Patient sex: M
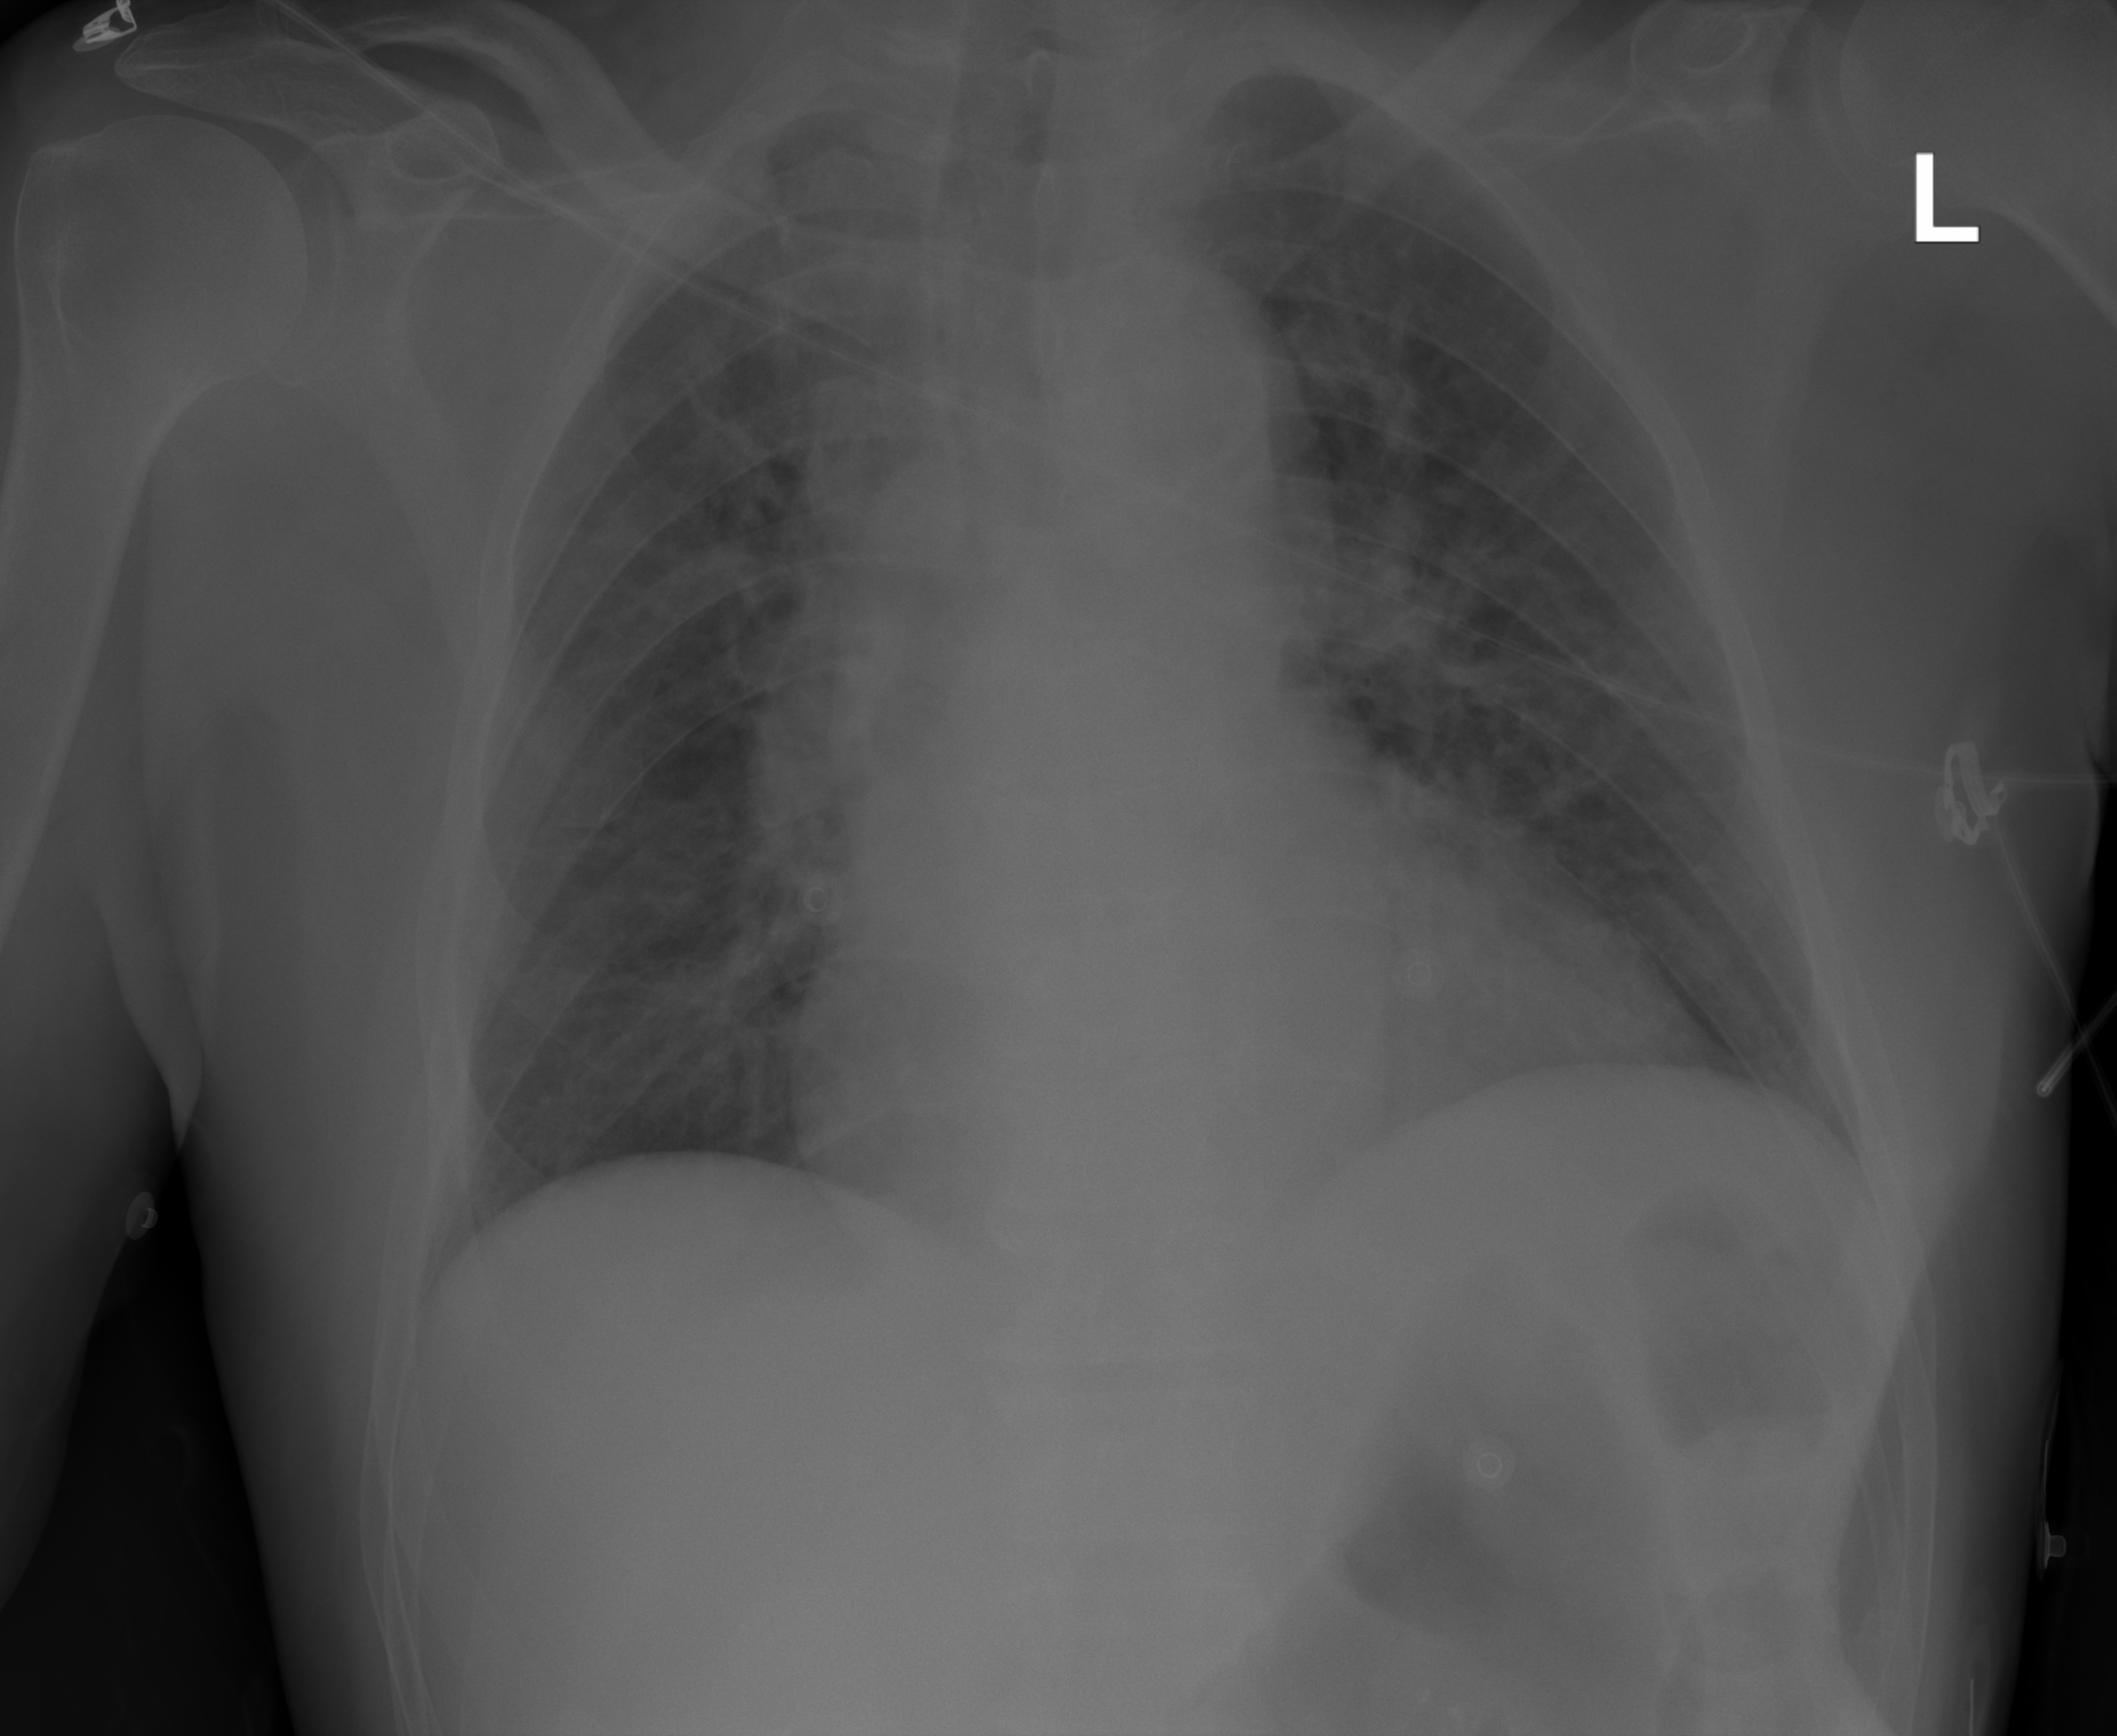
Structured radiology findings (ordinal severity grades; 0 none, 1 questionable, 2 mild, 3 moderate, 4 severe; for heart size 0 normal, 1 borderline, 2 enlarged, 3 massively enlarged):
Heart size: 2
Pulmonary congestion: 3
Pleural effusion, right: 0
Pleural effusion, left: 0
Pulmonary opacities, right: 2
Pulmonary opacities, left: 2
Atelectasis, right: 2
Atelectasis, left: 2